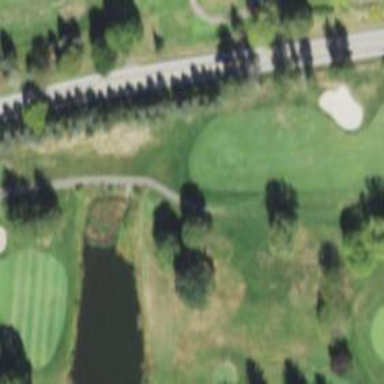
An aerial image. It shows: Pathway for golfing.